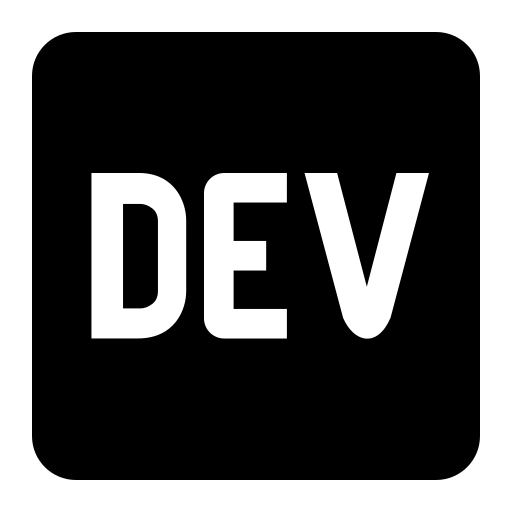
Tags: icon, FontAwesome, fa-icon, brand, dev